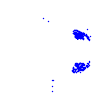
Particle: pion